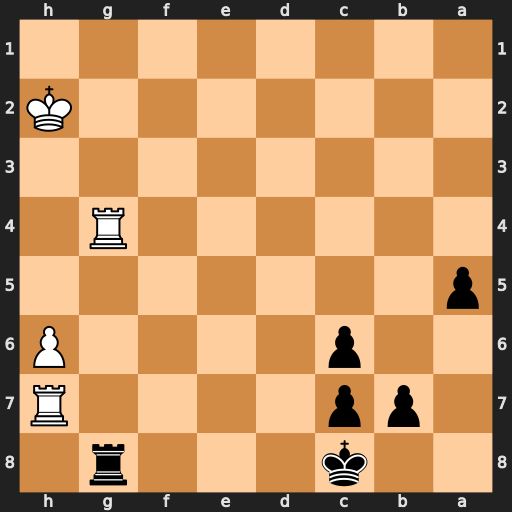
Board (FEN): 2k3r1/1pp4R/2p4P/p7/6R1/8/7K/8
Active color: b
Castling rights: -
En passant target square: -
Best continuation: Rxg4 Rh8+ Kd7 h7 Rh4+